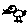
Label: bird